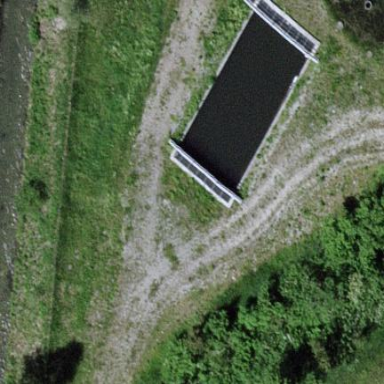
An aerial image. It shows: Image of wastewater.